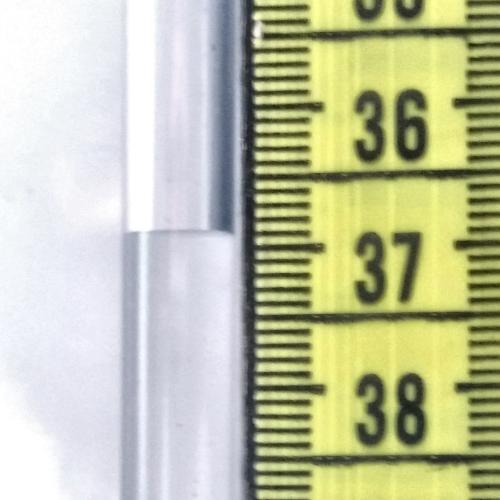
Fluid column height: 36.9 cm